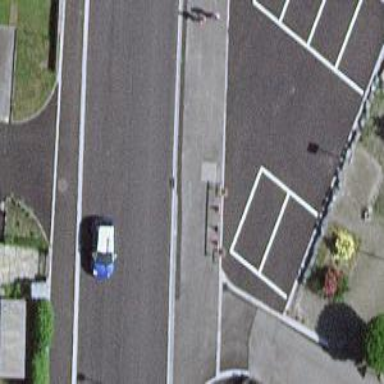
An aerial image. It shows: Primary highway with asphalt surface. There are sidewalks on both sides of the road.